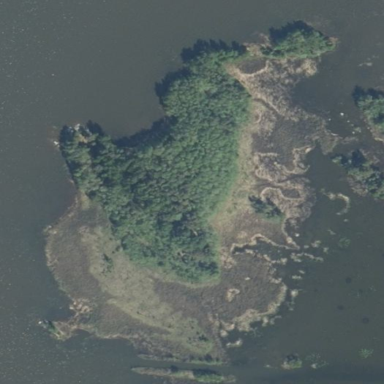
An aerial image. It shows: Islet.